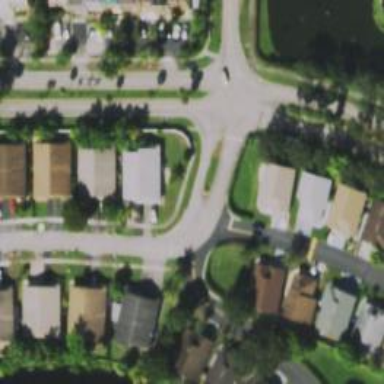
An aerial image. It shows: Asphalt road in residential area.